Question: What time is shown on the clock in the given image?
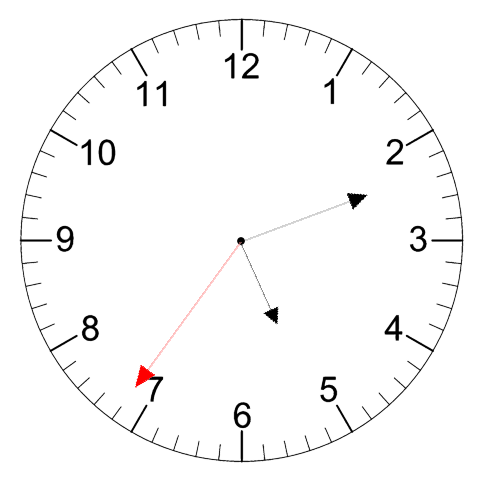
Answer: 05:11:36